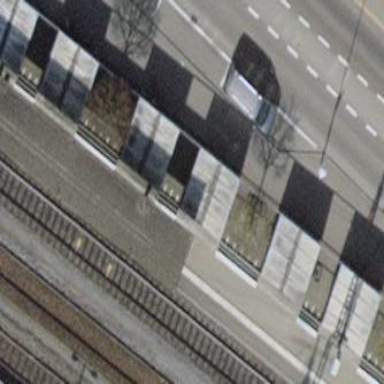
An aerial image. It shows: Shed designated for bicycle parking.